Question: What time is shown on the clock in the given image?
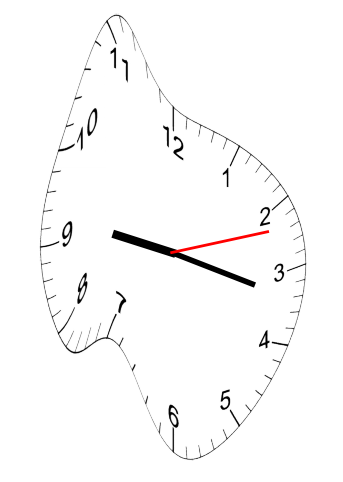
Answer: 09:17:12